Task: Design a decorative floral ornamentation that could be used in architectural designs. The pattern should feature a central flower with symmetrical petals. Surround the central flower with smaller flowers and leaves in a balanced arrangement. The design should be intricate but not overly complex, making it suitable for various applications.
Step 650:
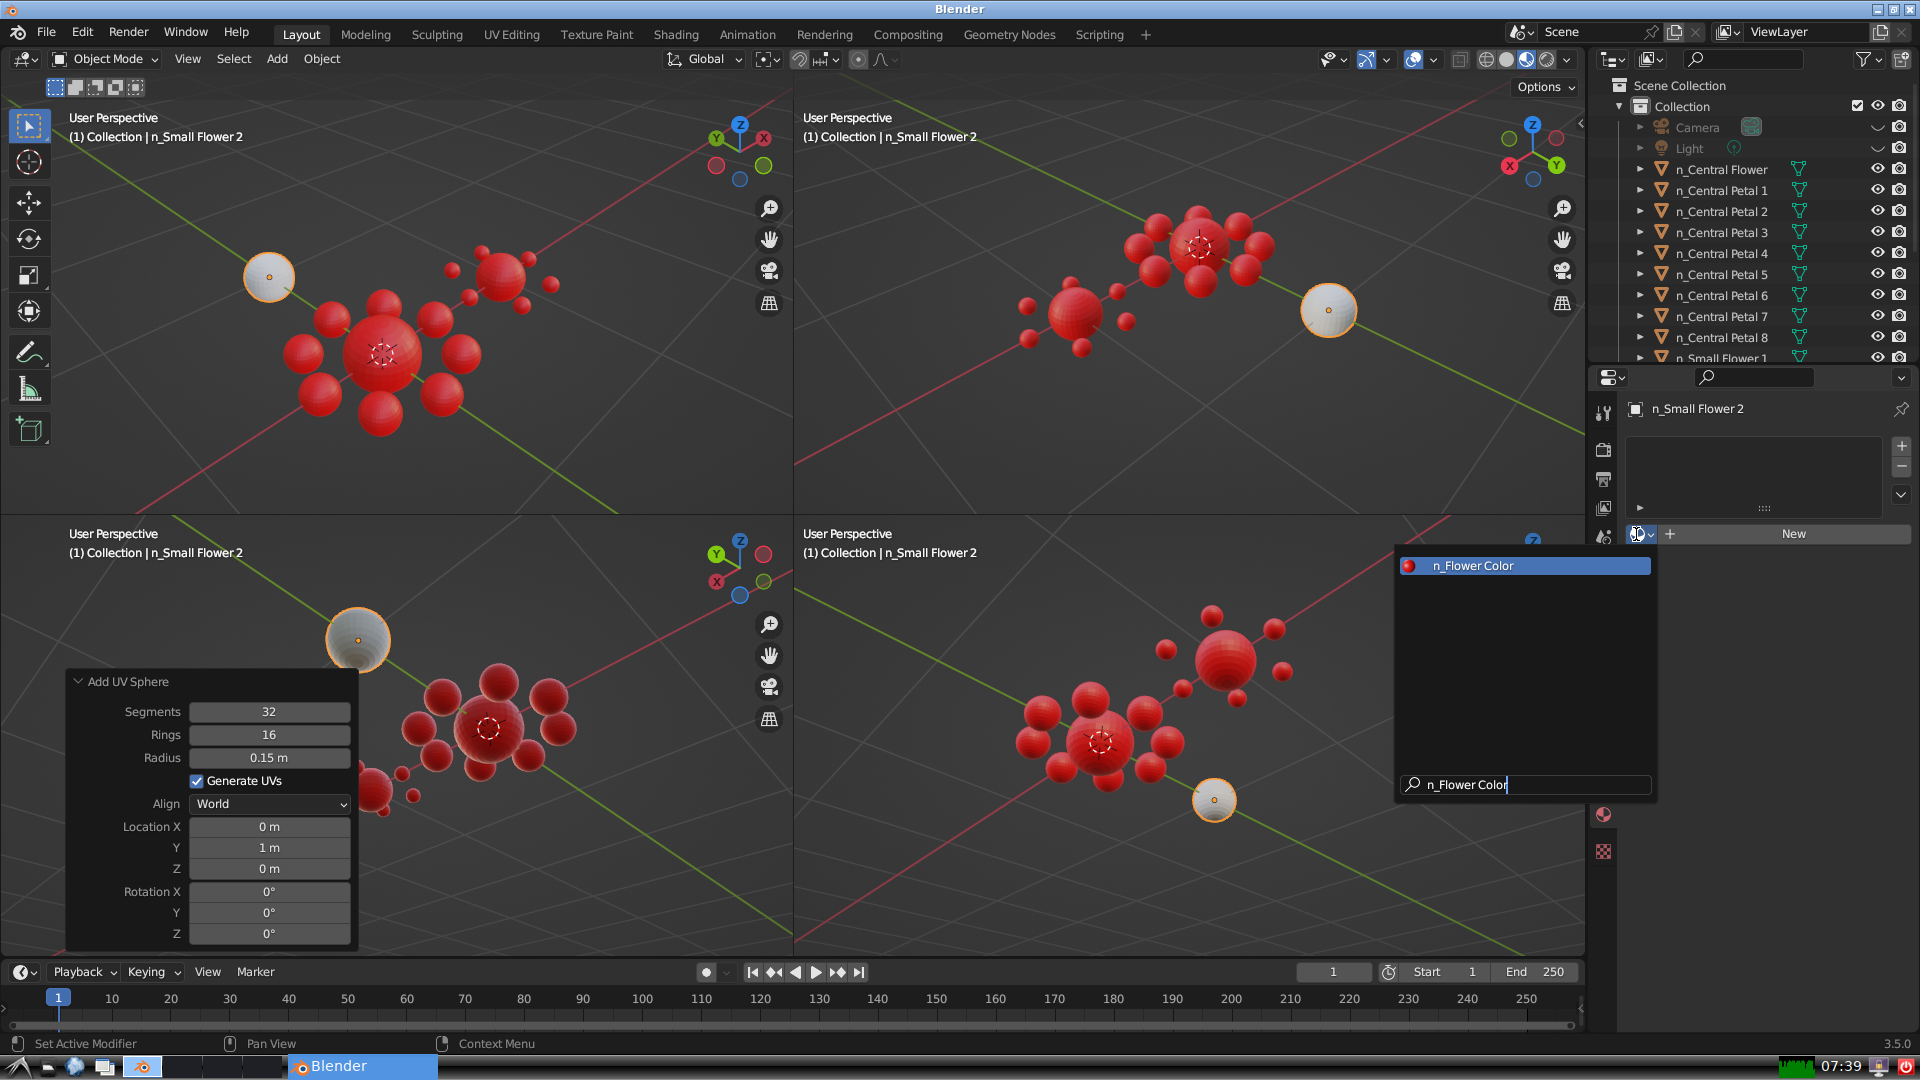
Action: {"key_press": ['Return']}